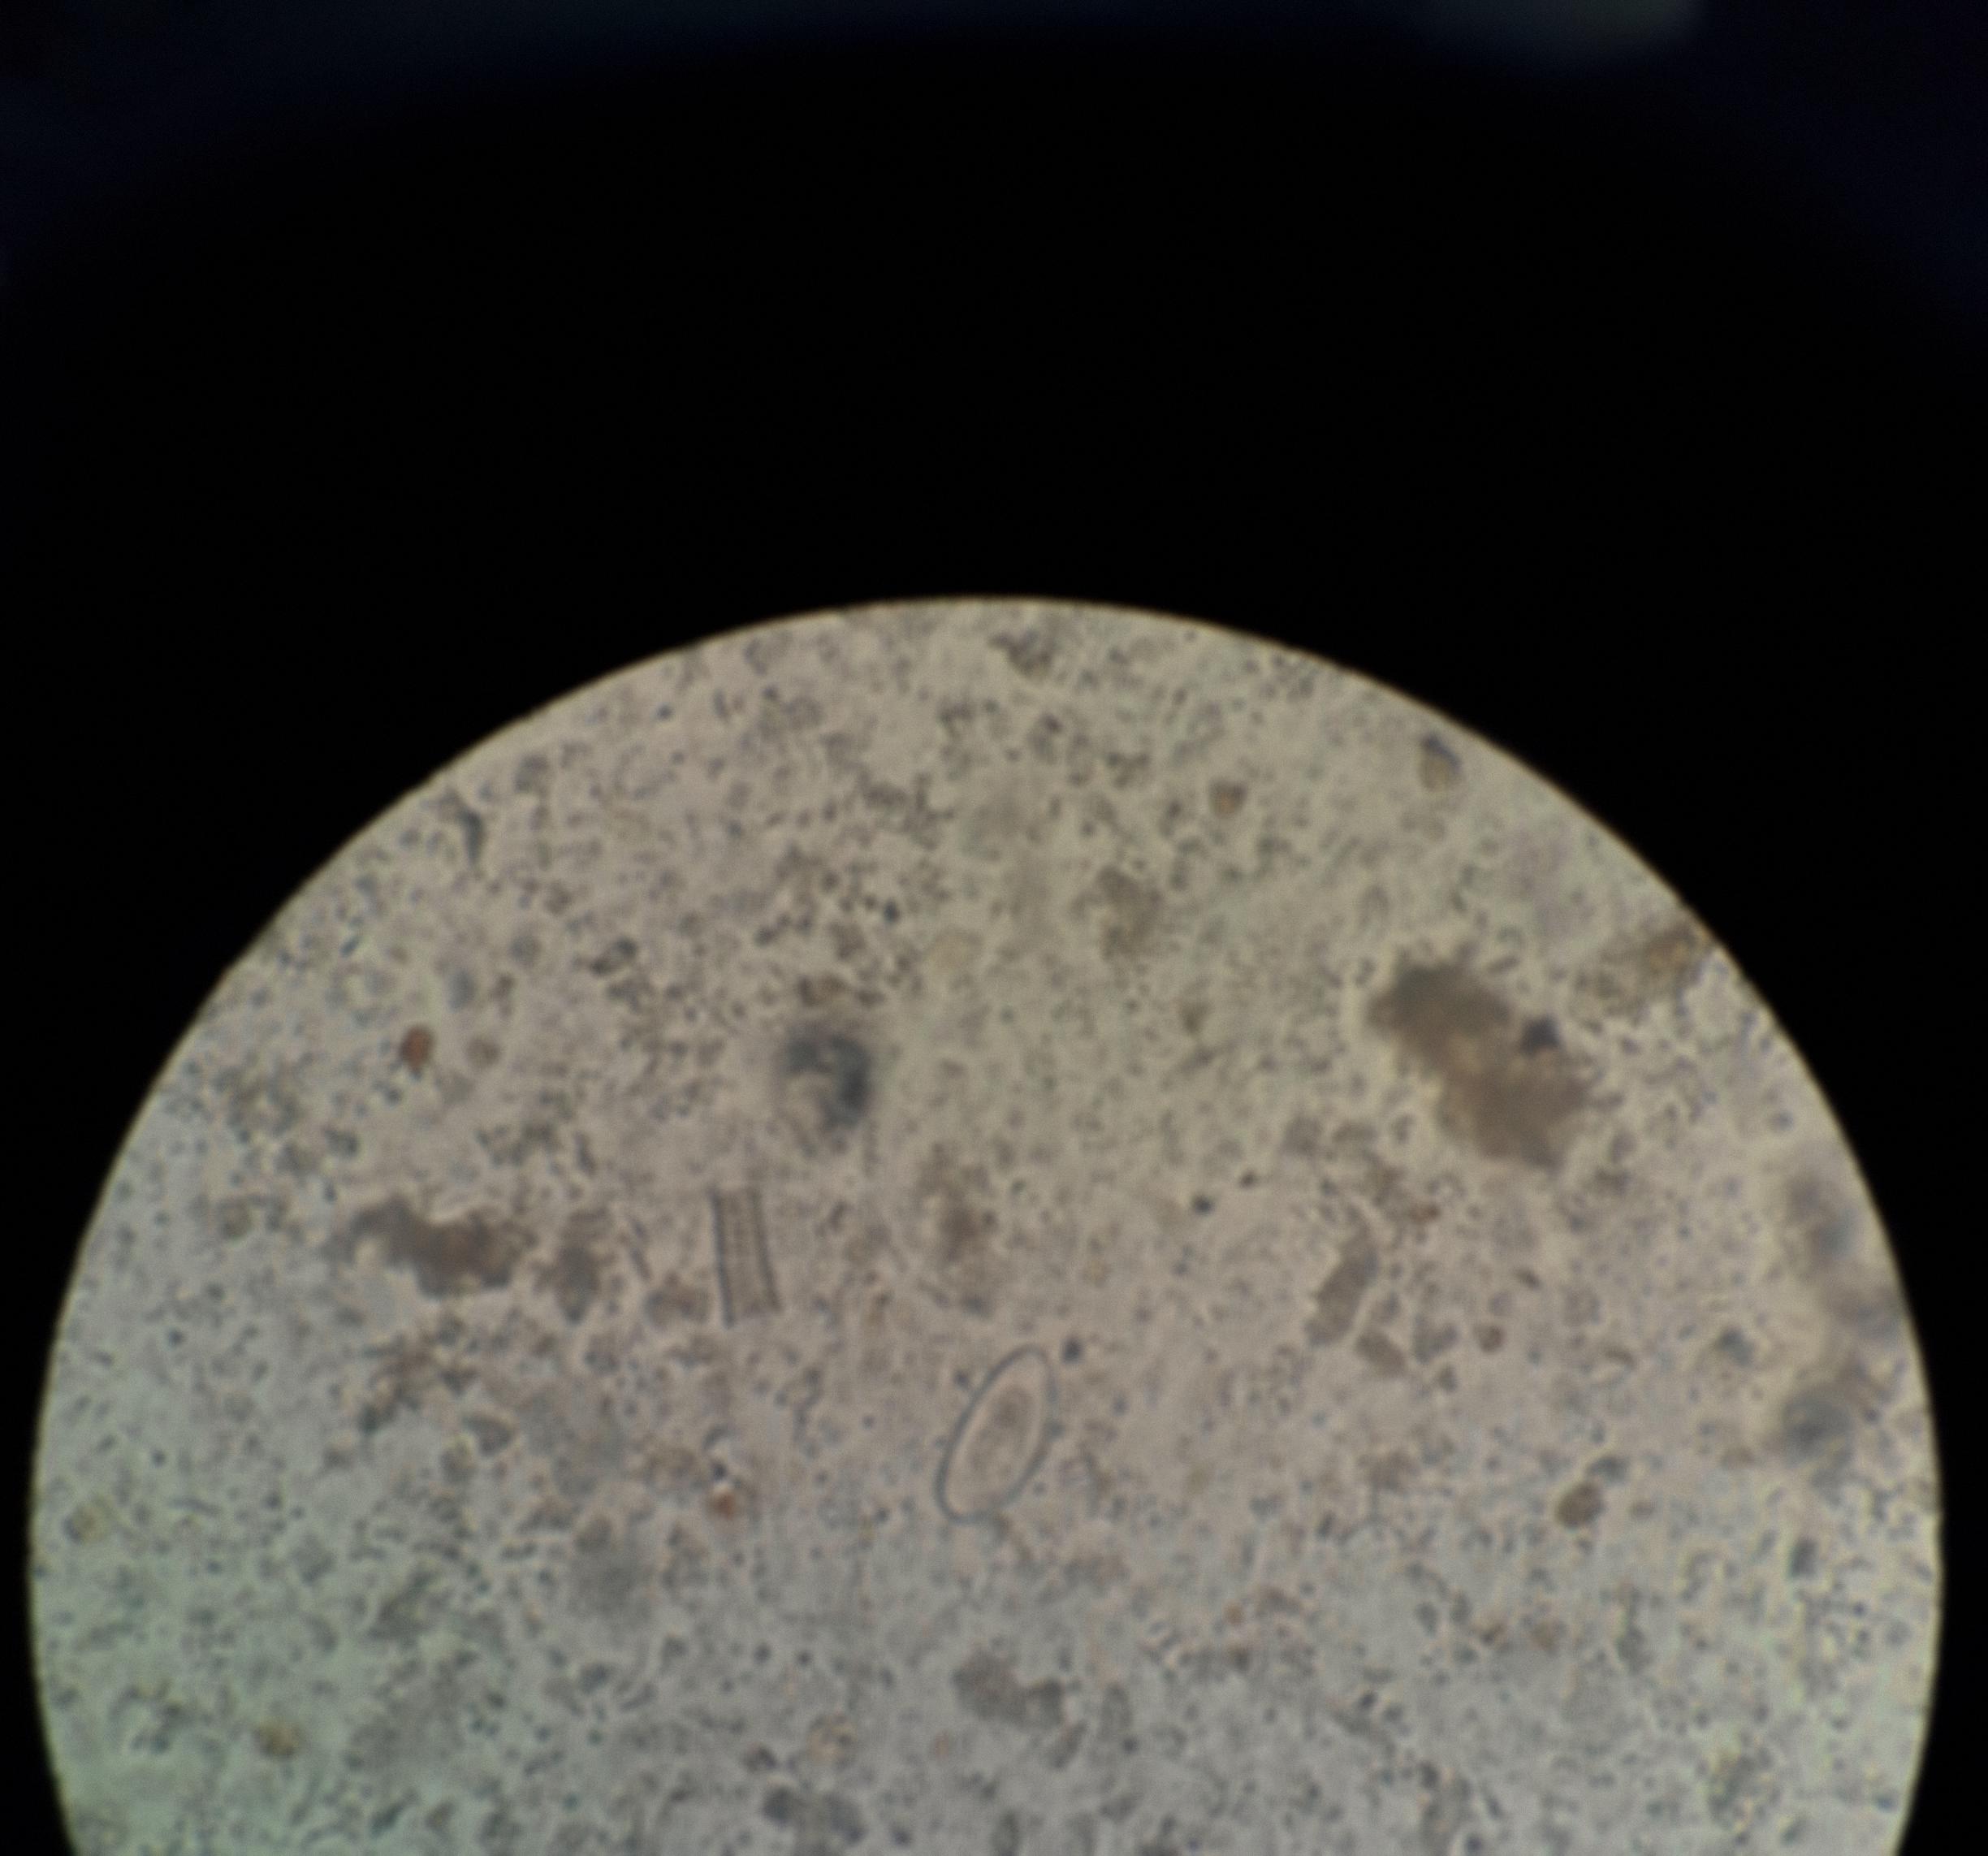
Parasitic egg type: Enterobius vermicularis